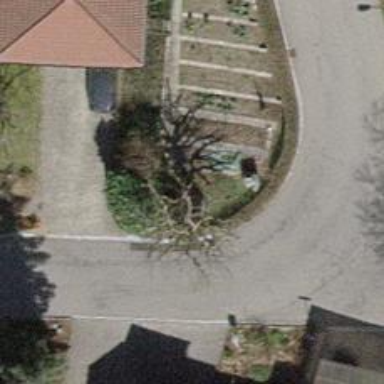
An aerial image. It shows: Urban tree adding natural touch to the cityscape.